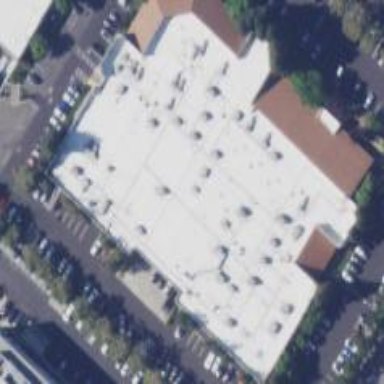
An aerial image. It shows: Office building.